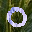
Label: 0